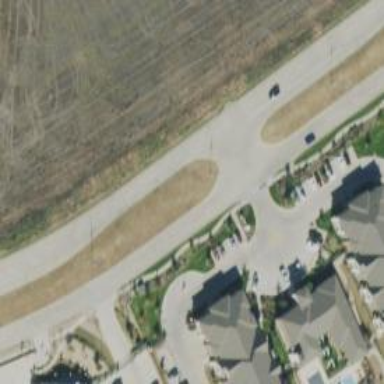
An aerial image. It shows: Asphalt road classified as tertiary.